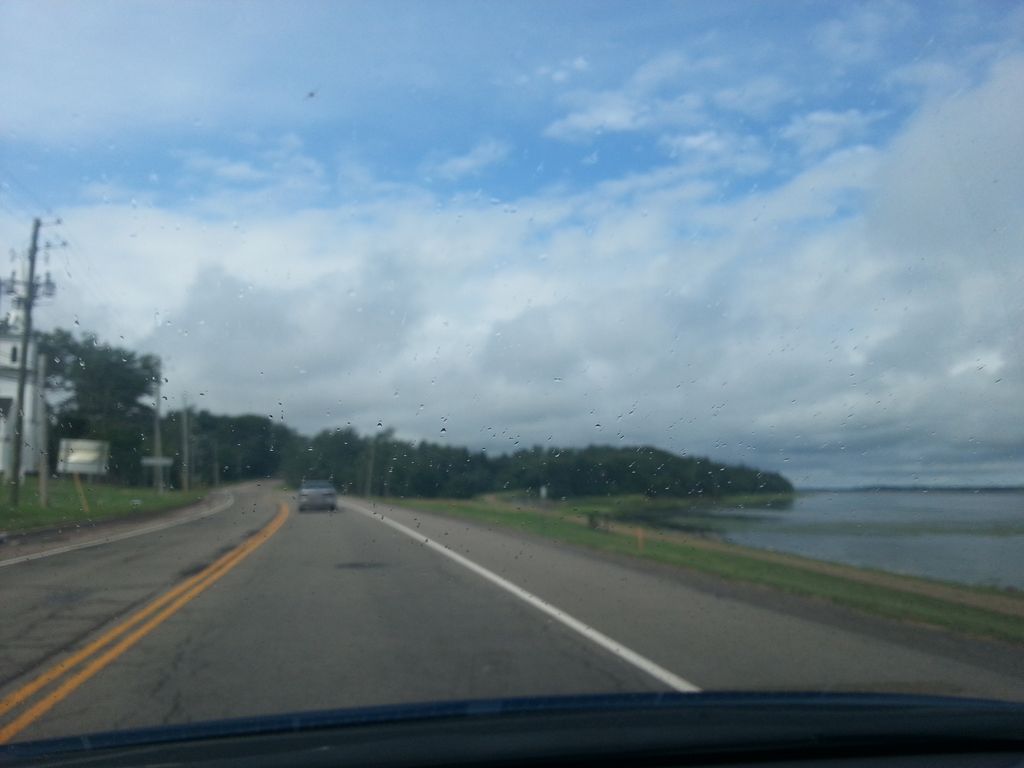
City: charlottetown